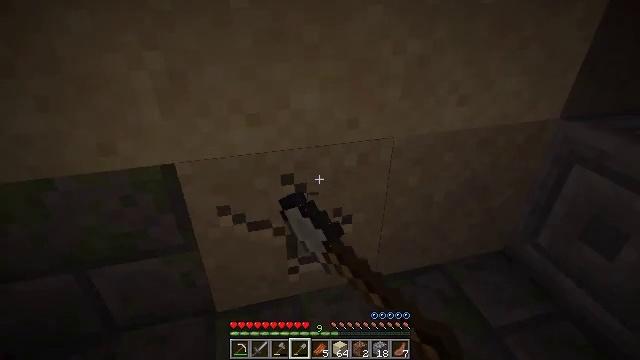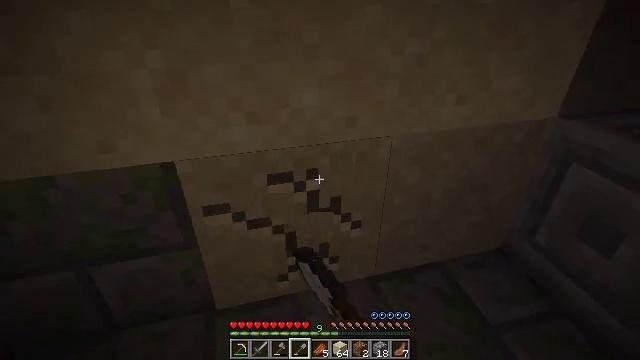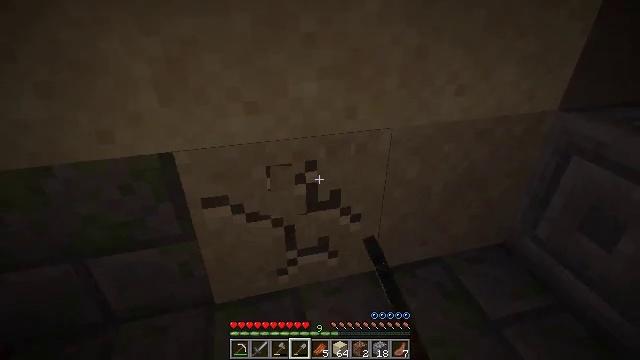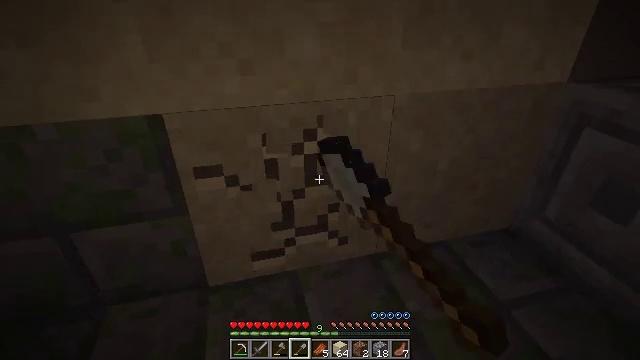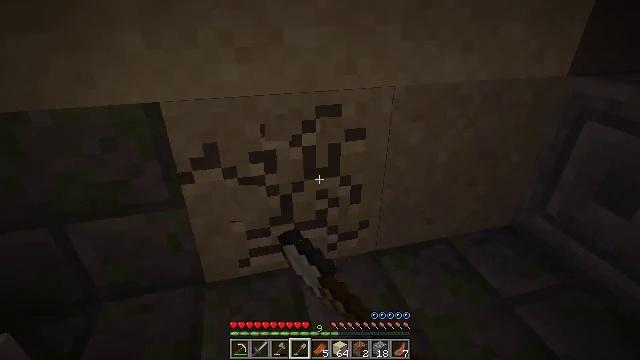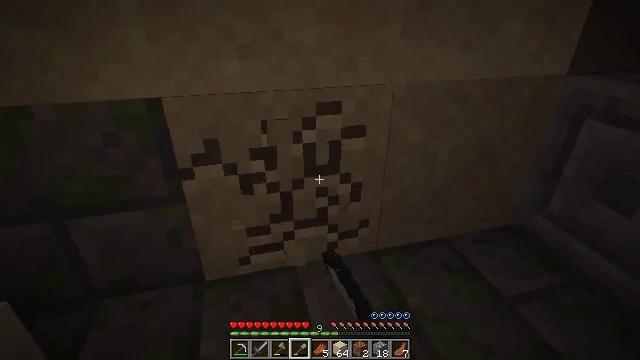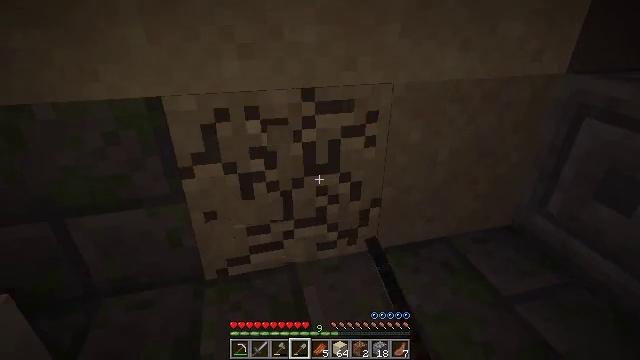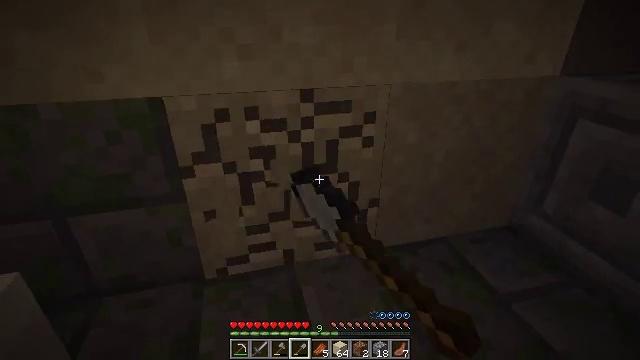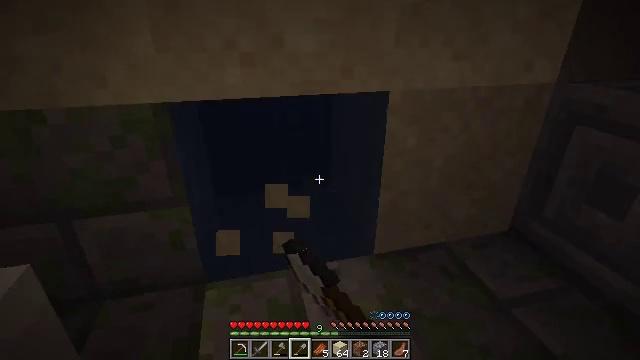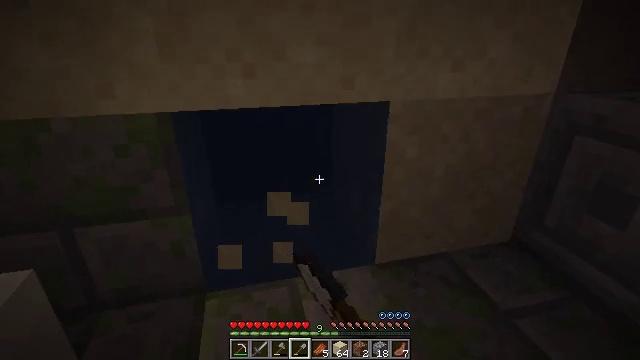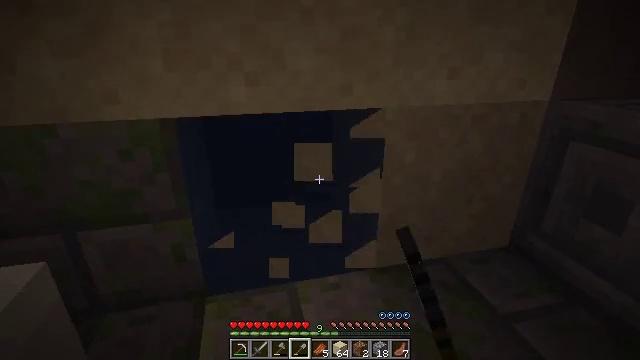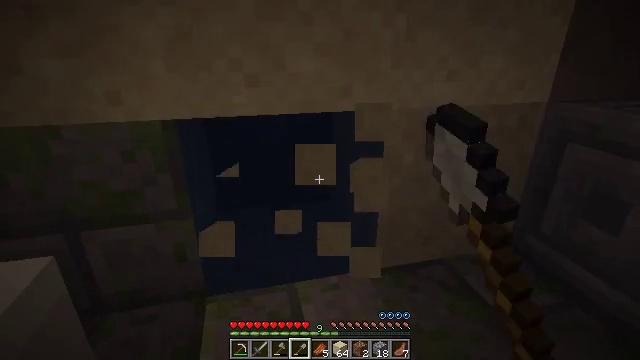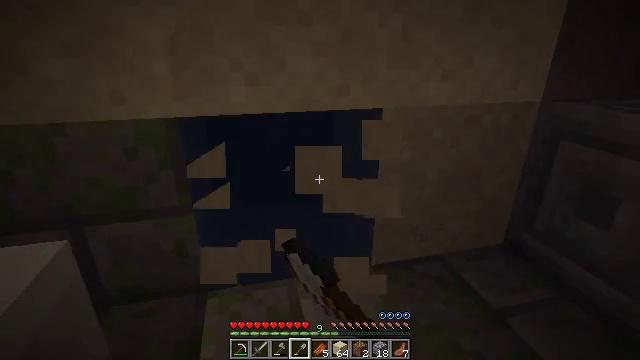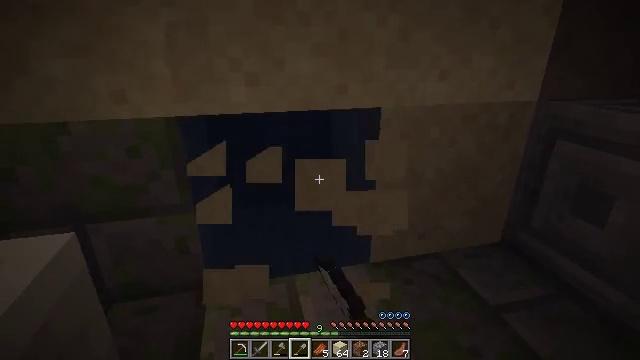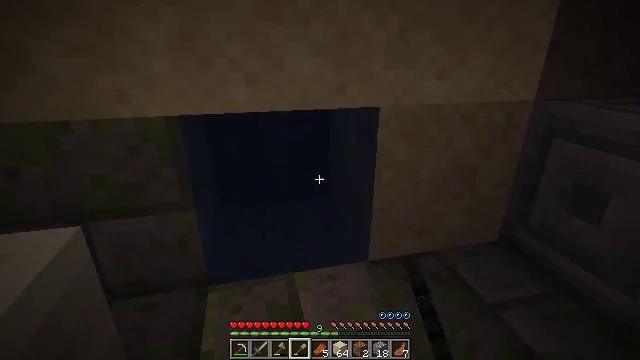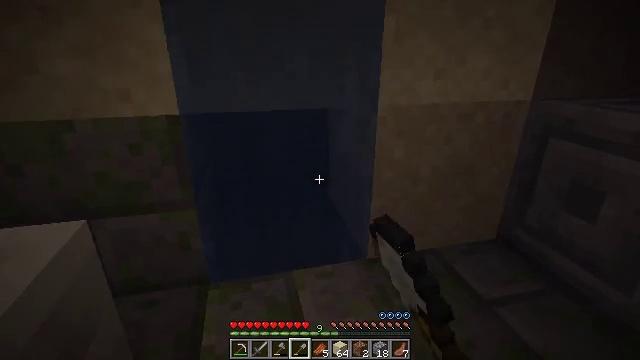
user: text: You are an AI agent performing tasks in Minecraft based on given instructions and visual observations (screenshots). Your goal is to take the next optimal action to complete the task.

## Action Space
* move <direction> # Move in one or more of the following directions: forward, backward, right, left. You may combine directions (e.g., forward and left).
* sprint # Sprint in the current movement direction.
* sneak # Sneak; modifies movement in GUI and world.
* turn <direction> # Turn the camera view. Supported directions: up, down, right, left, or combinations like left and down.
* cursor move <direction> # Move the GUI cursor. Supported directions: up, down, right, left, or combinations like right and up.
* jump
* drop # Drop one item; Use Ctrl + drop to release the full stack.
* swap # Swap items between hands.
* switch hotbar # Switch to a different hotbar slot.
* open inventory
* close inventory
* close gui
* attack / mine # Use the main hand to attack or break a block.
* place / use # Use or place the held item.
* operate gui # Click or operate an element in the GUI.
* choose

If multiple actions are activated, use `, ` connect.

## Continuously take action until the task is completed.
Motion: motion action
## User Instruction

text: Collect sand to make glass.
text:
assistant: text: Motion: sneak, attack / mine
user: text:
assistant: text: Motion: move back, sneak, attack / mine
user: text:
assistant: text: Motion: move back, sneak, attack / mine
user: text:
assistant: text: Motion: move back, sneak, turn up, attack / mine
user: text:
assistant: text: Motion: move back, sneak, turn up, attack / mine
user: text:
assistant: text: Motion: move back, sneak, attack / mine
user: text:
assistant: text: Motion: move back, sneak, attack / mine
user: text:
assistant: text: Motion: move back, sneak, turn up, attack / mine
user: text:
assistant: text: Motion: move back, sneak, turn up, attack / mine
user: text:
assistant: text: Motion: move back, sneak, turn up, attack / mine
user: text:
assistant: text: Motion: move back, sneak, attack / mine
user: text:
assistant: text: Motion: move back, sneak, attack / mine
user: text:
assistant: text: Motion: move back, sneak, attack / mine
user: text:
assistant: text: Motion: move back, sneak, attack / mine
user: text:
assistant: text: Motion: move back, sneak, attack / mine
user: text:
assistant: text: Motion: move back, sneak, attack / mine
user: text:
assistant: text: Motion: move back, sneak, attack / mine
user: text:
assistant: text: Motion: move back, sneak, turn right
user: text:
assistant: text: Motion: sneak, turn right
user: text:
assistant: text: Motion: sneak, turn right
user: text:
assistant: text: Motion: sneak, attack / mine
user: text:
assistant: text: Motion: sneak, attack / mine
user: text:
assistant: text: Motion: sneak, turn right, attack / mine
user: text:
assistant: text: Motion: sneak, turn right, attack / mine
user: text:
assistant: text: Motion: sneak, turn right, attack / mine
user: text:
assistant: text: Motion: sneak, attack / mine
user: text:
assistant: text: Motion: sneak, attack / mine
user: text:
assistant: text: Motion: sneak, attack / mine
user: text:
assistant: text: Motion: sneak, attack / mine
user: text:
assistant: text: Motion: sneak, attack / mine